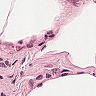
Metastatic tissue present: no